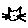
Label: cat